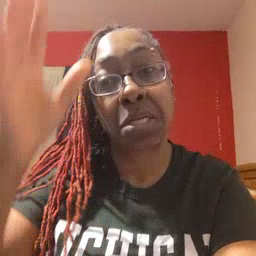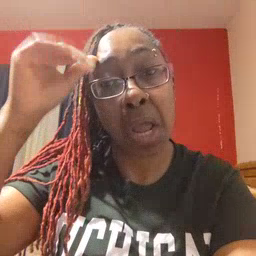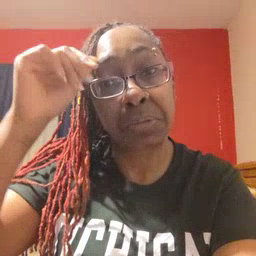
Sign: donkey